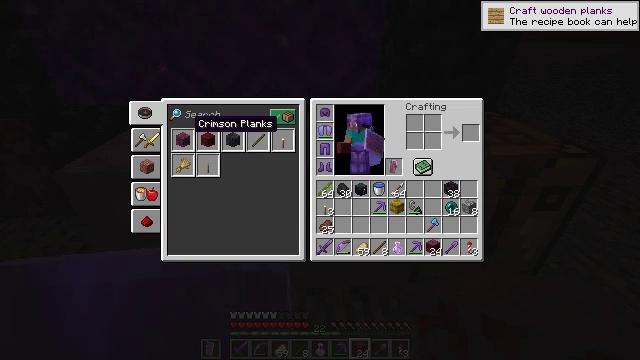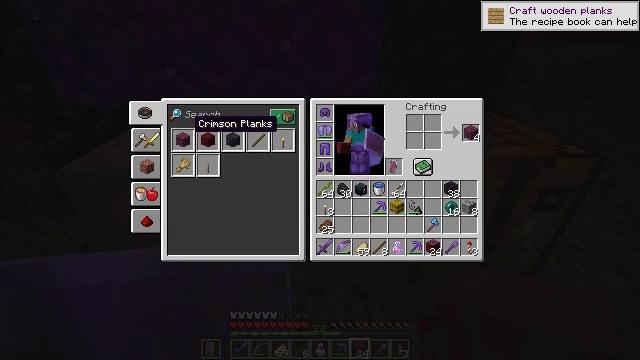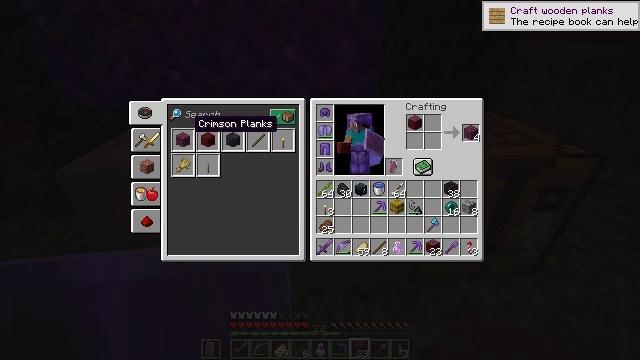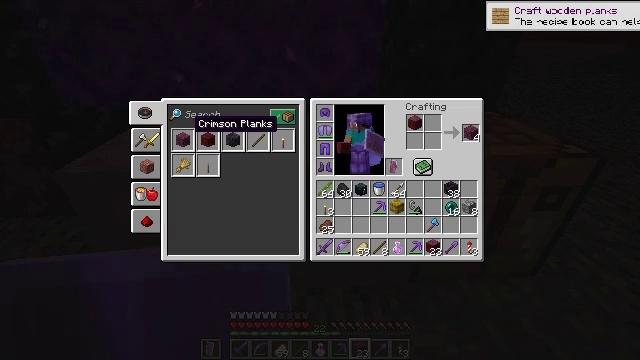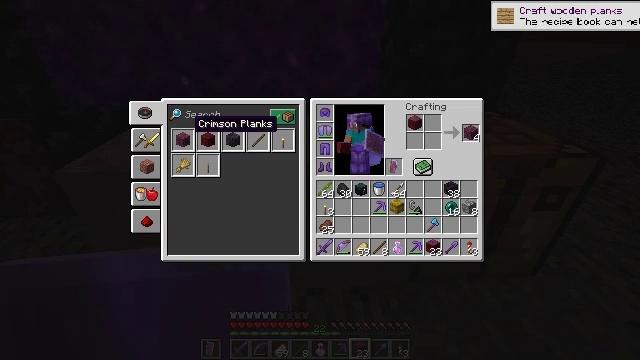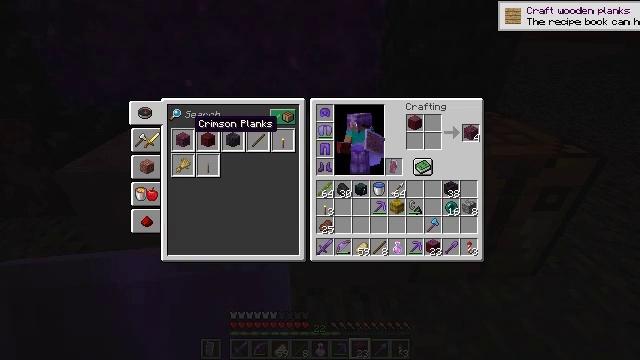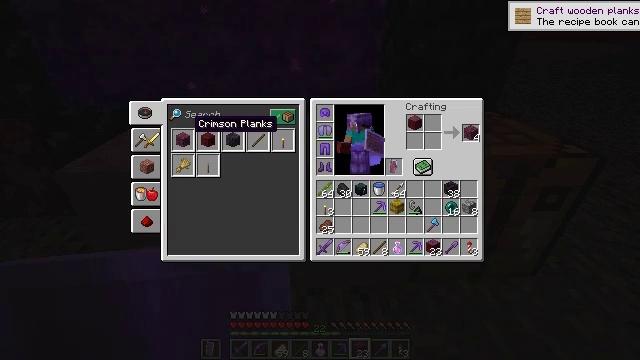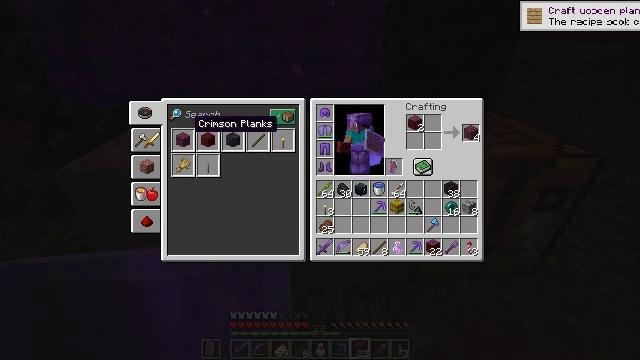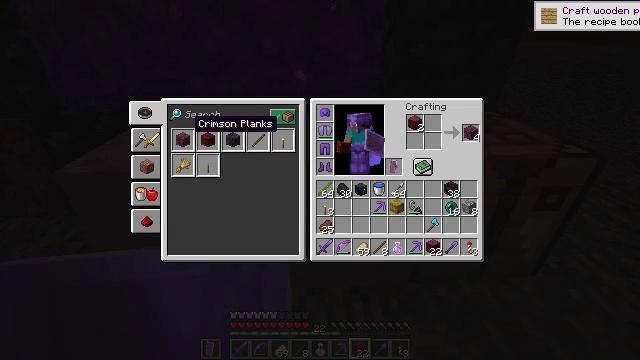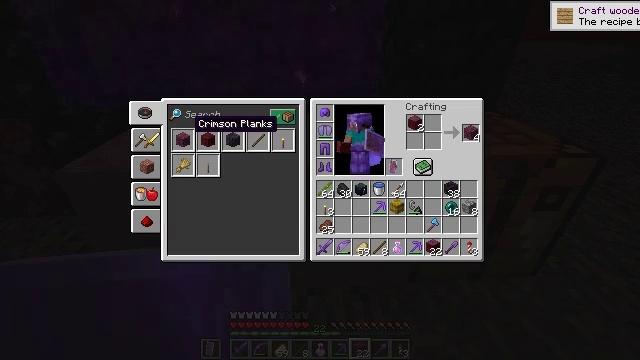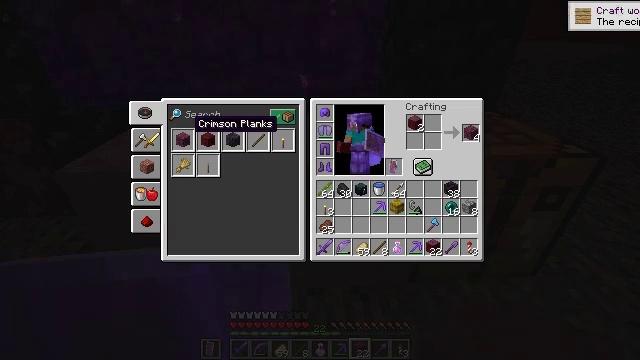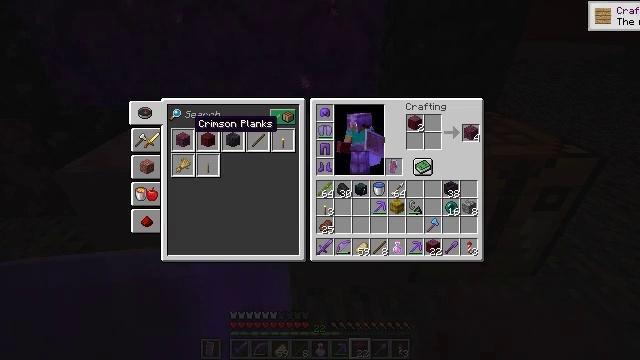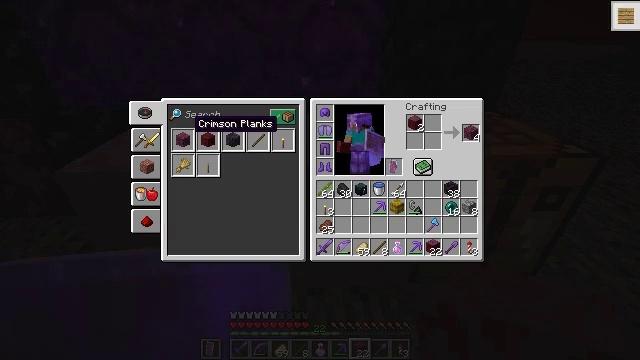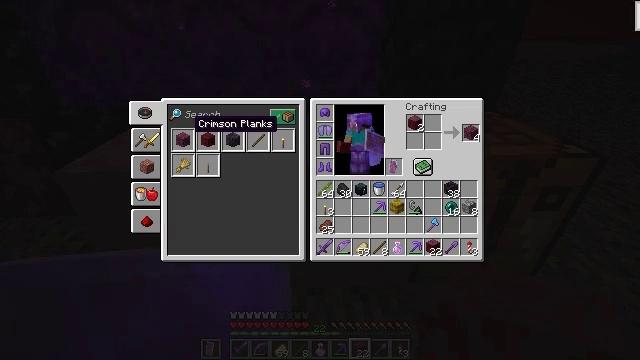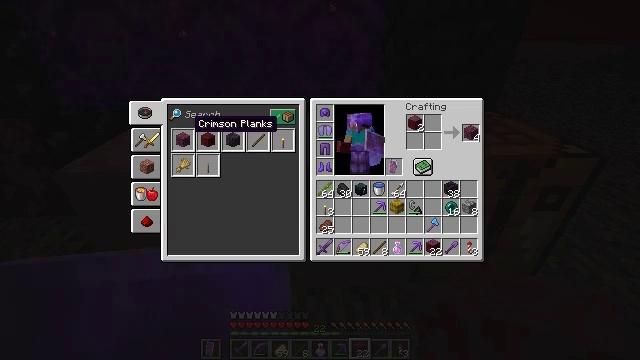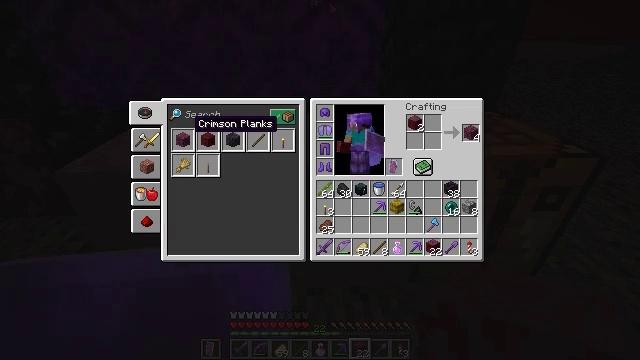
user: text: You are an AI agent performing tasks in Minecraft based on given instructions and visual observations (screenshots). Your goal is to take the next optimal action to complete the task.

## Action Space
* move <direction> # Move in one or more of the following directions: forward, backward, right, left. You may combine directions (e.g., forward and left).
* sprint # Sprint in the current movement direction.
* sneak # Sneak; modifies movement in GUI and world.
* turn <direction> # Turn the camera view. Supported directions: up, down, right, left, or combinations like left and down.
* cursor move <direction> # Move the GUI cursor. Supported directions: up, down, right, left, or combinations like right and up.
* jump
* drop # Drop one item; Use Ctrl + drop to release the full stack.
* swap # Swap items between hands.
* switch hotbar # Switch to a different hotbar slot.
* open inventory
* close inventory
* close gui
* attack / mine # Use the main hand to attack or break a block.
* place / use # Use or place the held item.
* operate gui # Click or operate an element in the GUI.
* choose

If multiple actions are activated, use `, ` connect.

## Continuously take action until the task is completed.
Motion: motion action
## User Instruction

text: Make crimson planks from crimson stems.
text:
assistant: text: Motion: attack / mine
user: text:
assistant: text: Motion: attack / mine
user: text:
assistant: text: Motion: attack / mine
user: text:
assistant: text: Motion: attack / mine
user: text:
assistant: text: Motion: no_op
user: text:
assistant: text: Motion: no_op
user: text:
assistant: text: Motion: no_op
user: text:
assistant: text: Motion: no_op
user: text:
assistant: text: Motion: no_op
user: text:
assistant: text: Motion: no_op
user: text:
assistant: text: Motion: no_op
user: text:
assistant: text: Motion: no_op
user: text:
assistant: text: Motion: no_op
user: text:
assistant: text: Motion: no_op
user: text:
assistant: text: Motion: no_op
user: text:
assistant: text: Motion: no_op
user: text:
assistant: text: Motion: no_op
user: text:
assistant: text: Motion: no_op
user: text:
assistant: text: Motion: no_op
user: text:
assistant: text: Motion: no_op
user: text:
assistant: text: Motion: no_op
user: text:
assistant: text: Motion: no_op
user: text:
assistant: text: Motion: no_op
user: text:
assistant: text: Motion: no_op
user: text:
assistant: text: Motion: no_op
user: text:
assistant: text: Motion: no_op
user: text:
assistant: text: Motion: no_op
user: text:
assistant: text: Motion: no_op
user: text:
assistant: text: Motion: turn right and down
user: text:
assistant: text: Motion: turn right